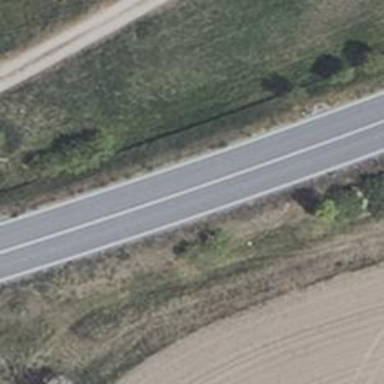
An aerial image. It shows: Asphalt motorway with primary highway classification.